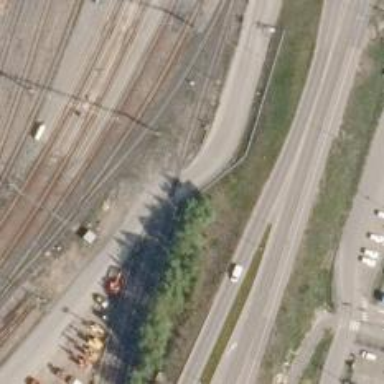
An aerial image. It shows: Railway level crossing.